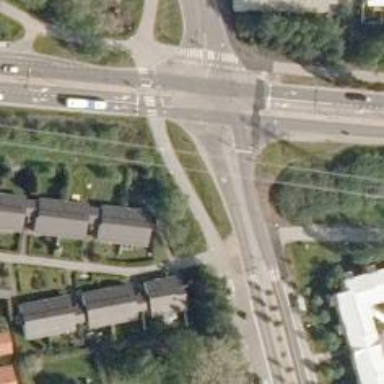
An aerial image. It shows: Road with "give way" sign.